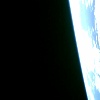
Label: space